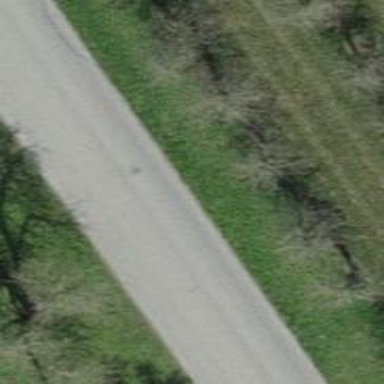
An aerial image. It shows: Unclassified road.